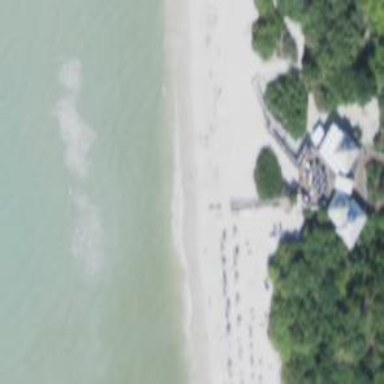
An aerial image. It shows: Beautiful beach with natural surroundings.